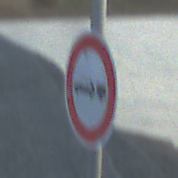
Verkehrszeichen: VerbotPersonenkraftwagenMitAnhaenger
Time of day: SunriseSunset
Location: Outdoor (RoadRail)
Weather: PartlyCloudy
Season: NotSpecified
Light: Natural